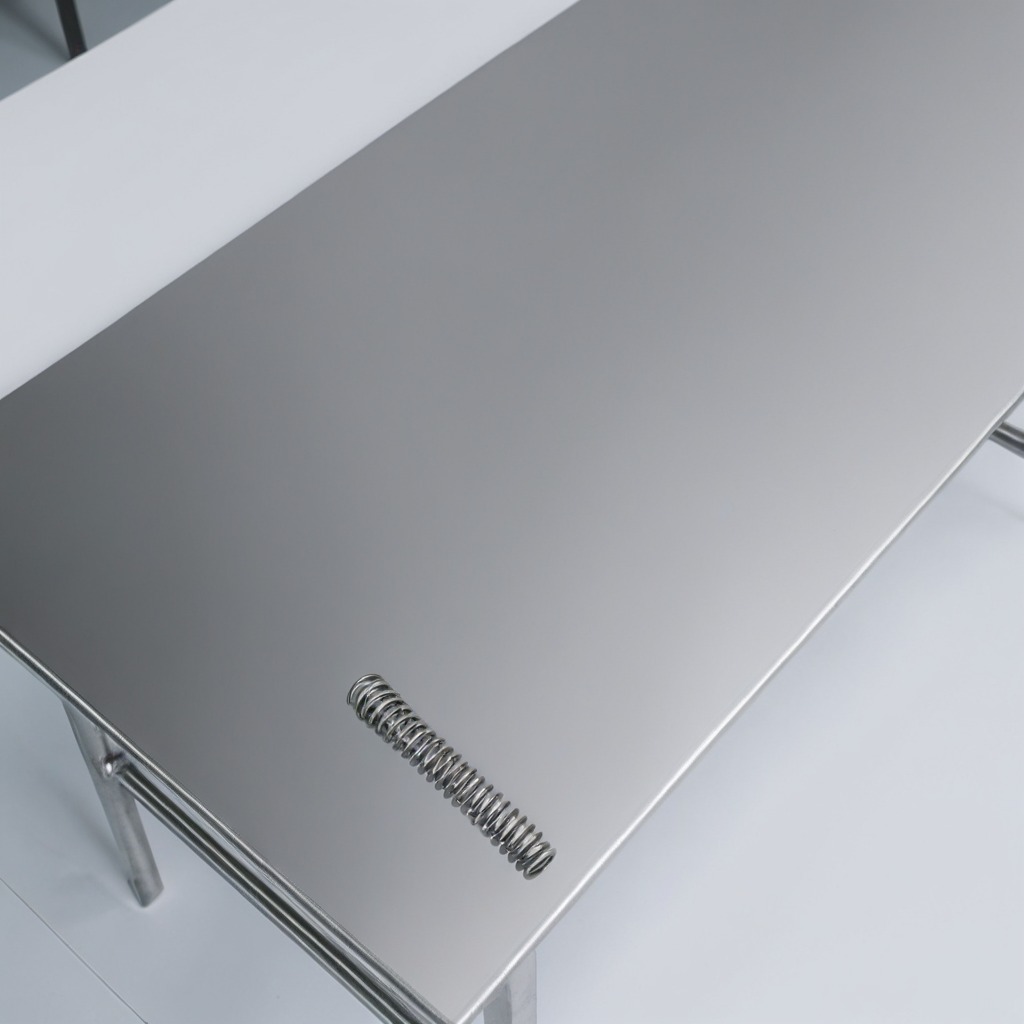
A coiled metal spring is lying on the stainless steel table.